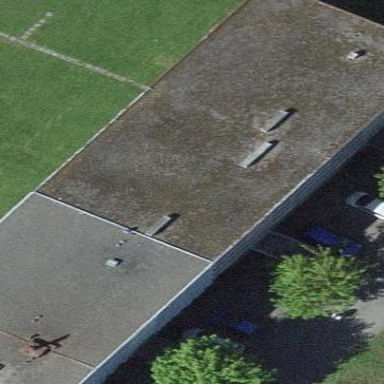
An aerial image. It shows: Flat-roofed residential building.